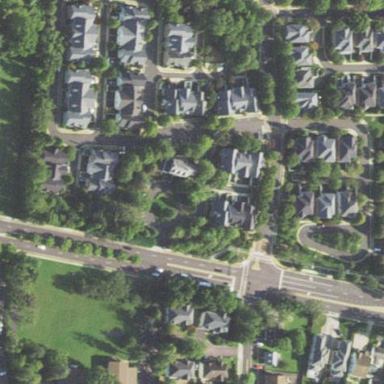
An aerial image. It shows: Residential area composed of single-family homes.